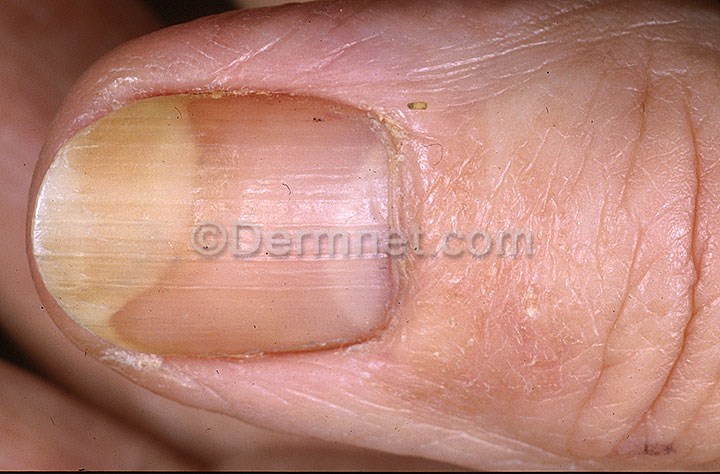
Disease: Nail Fungus and other Nail Disease